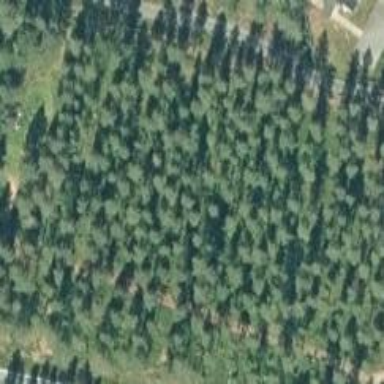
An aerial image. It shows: Forest area.